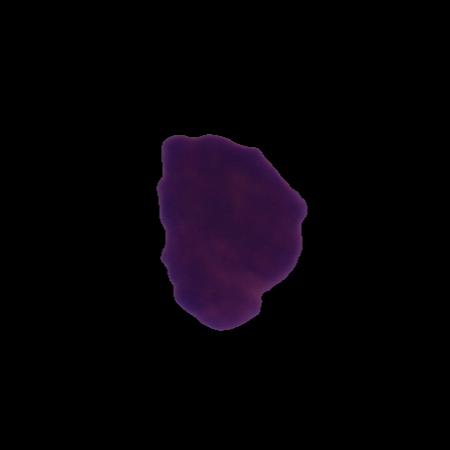
Label: cancer